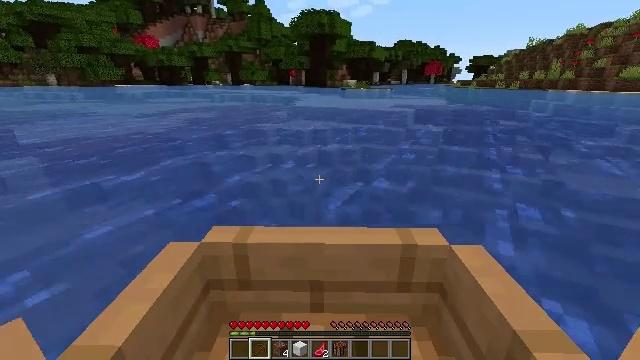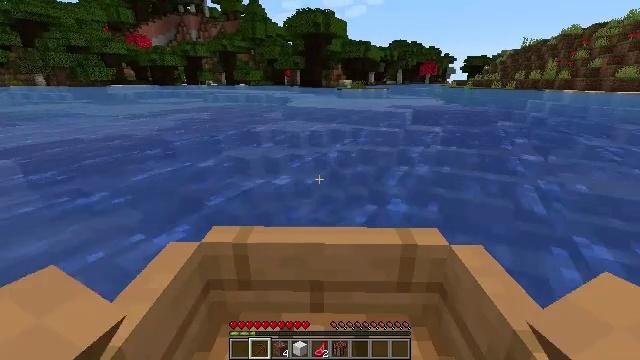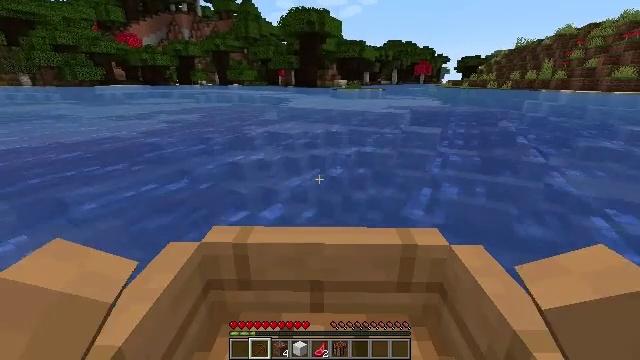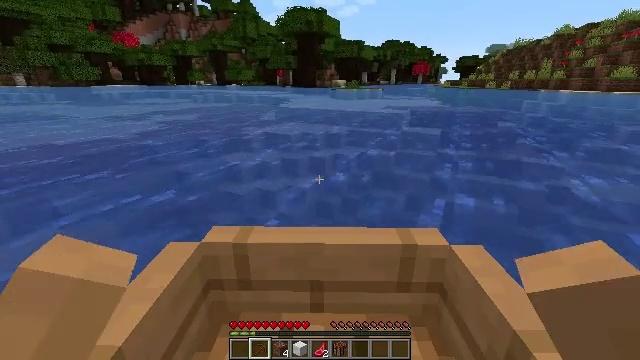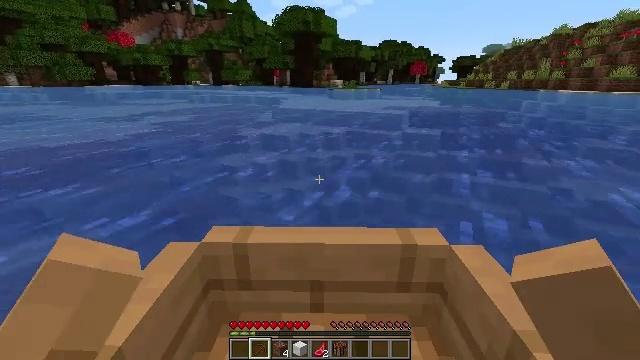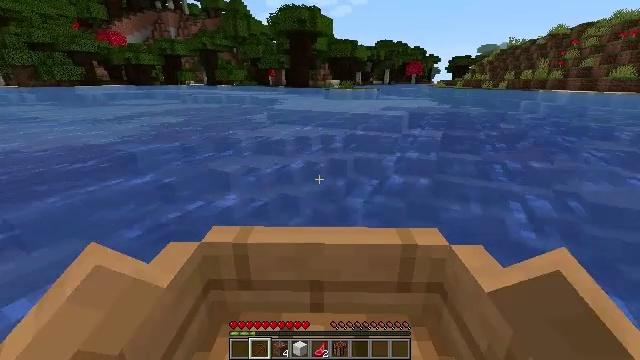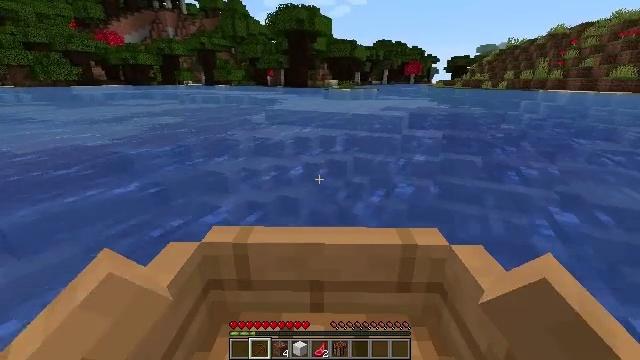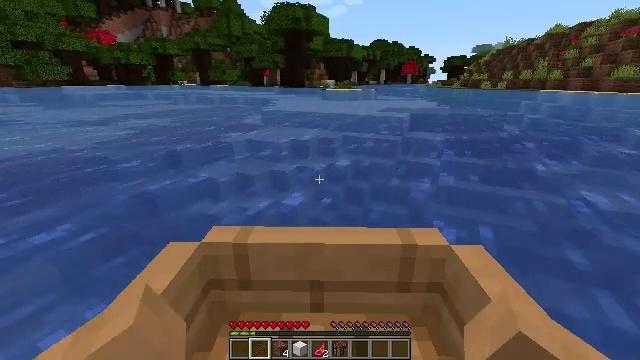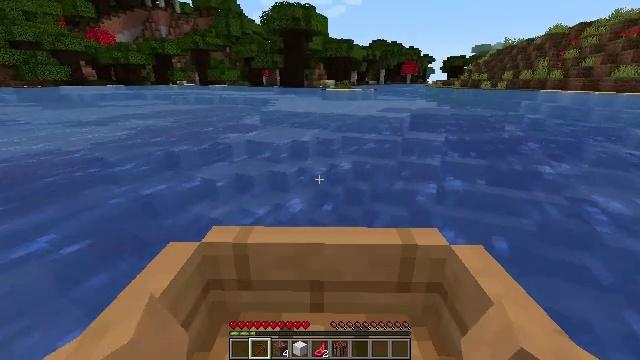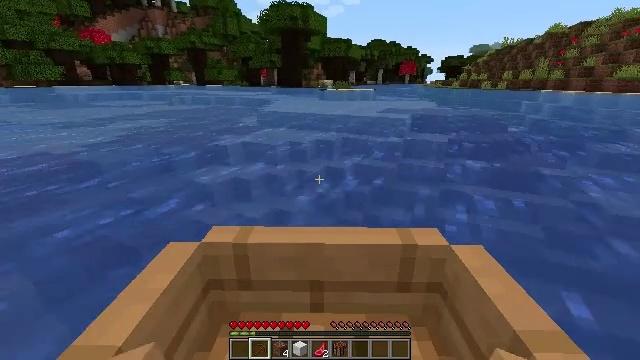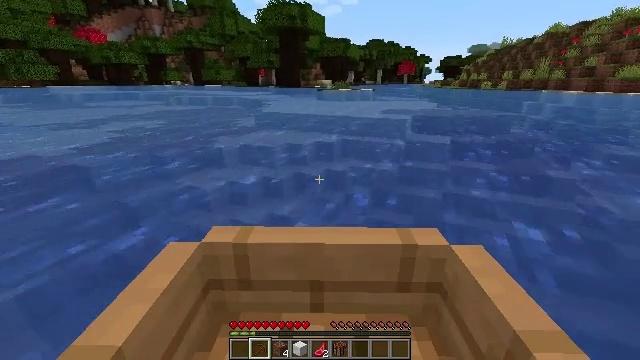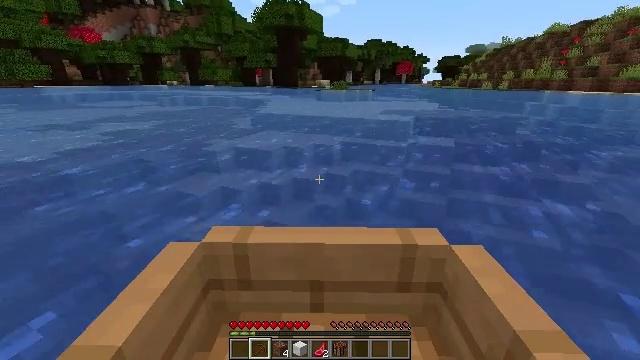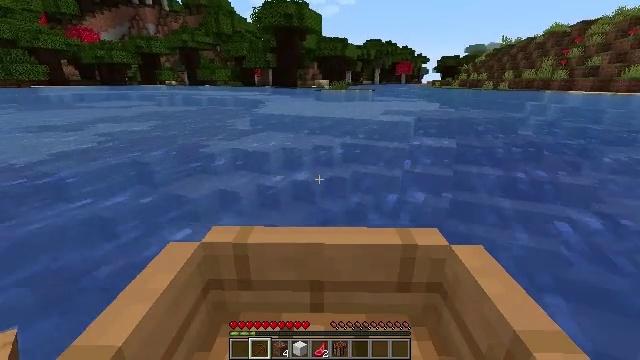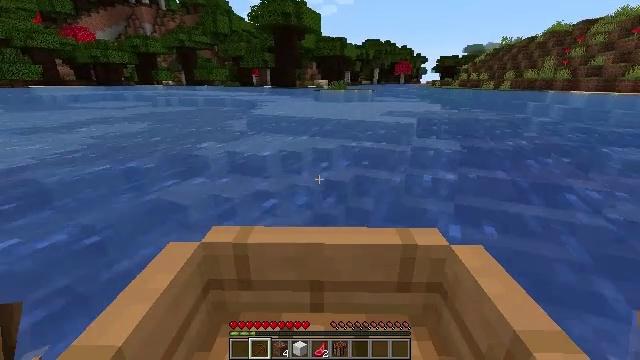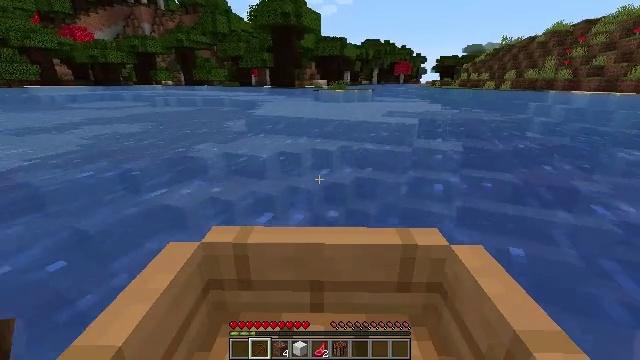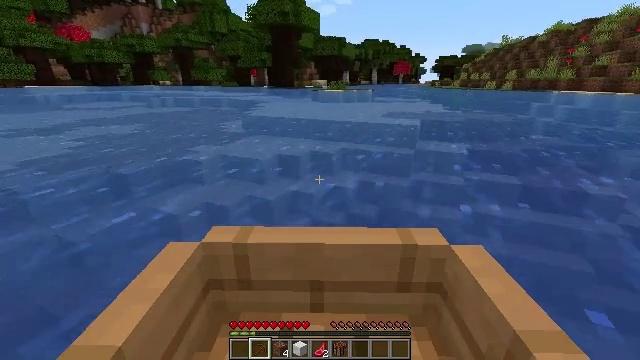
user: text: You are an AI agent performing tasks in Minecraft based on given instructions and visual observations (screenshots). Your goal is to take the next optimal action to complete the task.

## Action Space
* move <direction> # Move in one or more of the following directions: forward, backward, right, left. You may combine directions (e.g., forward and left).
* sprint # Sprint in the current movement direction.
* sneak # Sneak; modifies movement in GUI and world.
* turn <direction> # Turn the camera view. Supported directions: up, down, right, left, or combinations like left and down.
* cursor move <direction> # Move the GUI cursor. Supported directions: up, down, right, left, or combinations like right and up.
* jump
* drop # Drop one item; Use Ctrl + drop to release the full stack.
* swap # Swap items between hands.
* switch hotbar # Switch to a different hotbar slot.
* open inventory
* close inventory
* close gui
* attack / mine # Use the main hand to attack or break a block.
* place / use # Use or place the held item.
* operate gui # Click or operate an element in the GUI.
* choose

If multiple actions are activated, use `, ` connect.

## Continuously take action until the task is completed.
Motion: motion action
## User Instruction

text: Chop down the dark oak log.
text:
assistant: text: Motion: move forward
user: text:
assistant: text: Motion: move forward
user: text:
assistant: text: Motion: move forward
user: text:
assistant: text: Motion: move forward
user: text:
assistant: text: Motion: move forward
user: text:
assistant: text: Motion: move forward
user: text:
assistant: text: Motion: move forward
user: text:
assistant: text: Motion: move forward
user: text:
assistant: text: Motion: move forward
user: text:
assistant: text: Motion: move forward
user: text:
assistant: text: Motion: move forward
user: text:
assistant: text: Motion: move forward
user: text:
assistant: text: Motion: move forward
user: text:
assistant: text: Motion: move forward
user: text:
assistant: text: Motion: move forward
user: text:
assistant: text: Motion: move forward
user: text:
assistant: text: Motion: move forward
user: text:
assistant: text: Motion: move forward
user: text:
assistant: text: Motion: move forward
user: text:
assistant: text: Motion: move forward
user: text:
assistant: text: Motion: move forward
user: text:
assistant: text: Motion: move forward
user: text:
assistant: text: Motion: move forward
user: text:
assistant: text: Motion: move forward
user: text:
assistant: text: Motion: move forward and move left
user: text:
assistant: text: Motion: move forward and move left
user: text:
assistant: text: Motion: move forward
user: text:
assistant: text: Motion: move forward
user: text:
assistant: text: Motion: move forward
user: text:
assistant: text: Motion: move forward